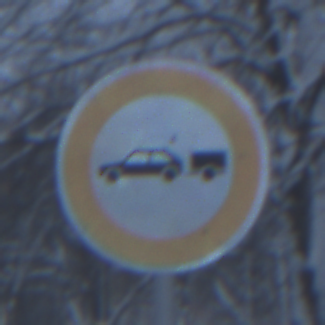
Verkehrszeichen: VerbotPersonenkraftwagenMitAnhaenger
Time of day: Midday
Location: Outdoor (Nature)
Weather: Overcast
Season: Winter
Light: Natural